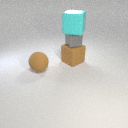
large brown rubber cube below small gray metal cube